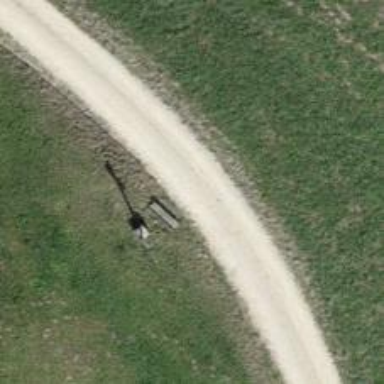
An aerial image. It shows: Wayside cross with historic significance.